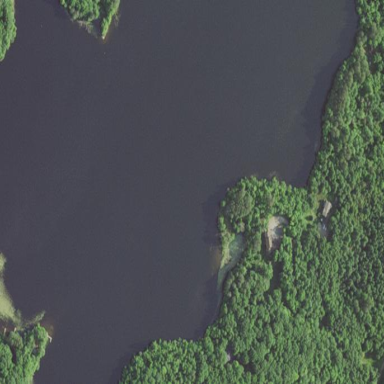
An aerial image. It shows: Beautiful lake surrounded by nature.